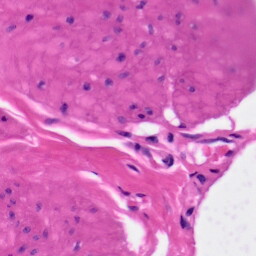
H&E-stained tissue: Skin